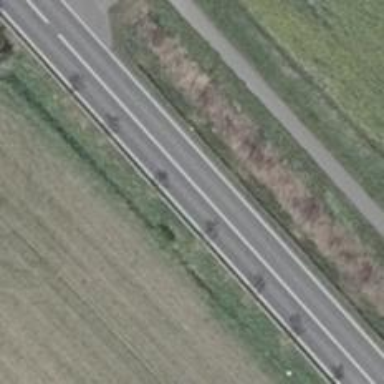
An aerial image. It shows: Primary road with asphalt surface.